Aerial crown-view tile of a tropical tree (Barro Colorado Island, Panama), acquired 20250217:
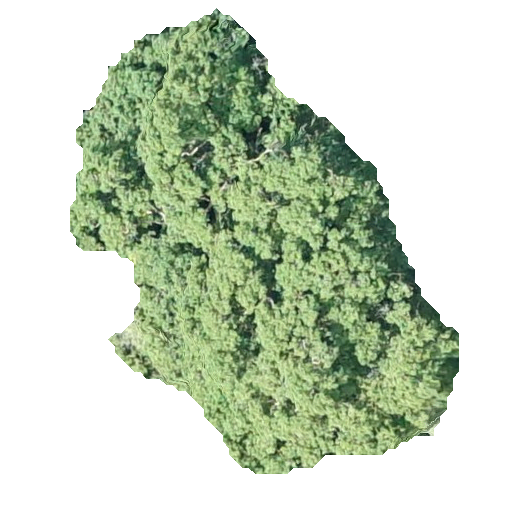
Species: Terminalia oblonga
GBIF accepted scientific name: Terminalia oblonga
Crown area: 163.379 m²